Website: apple
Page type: address-validator
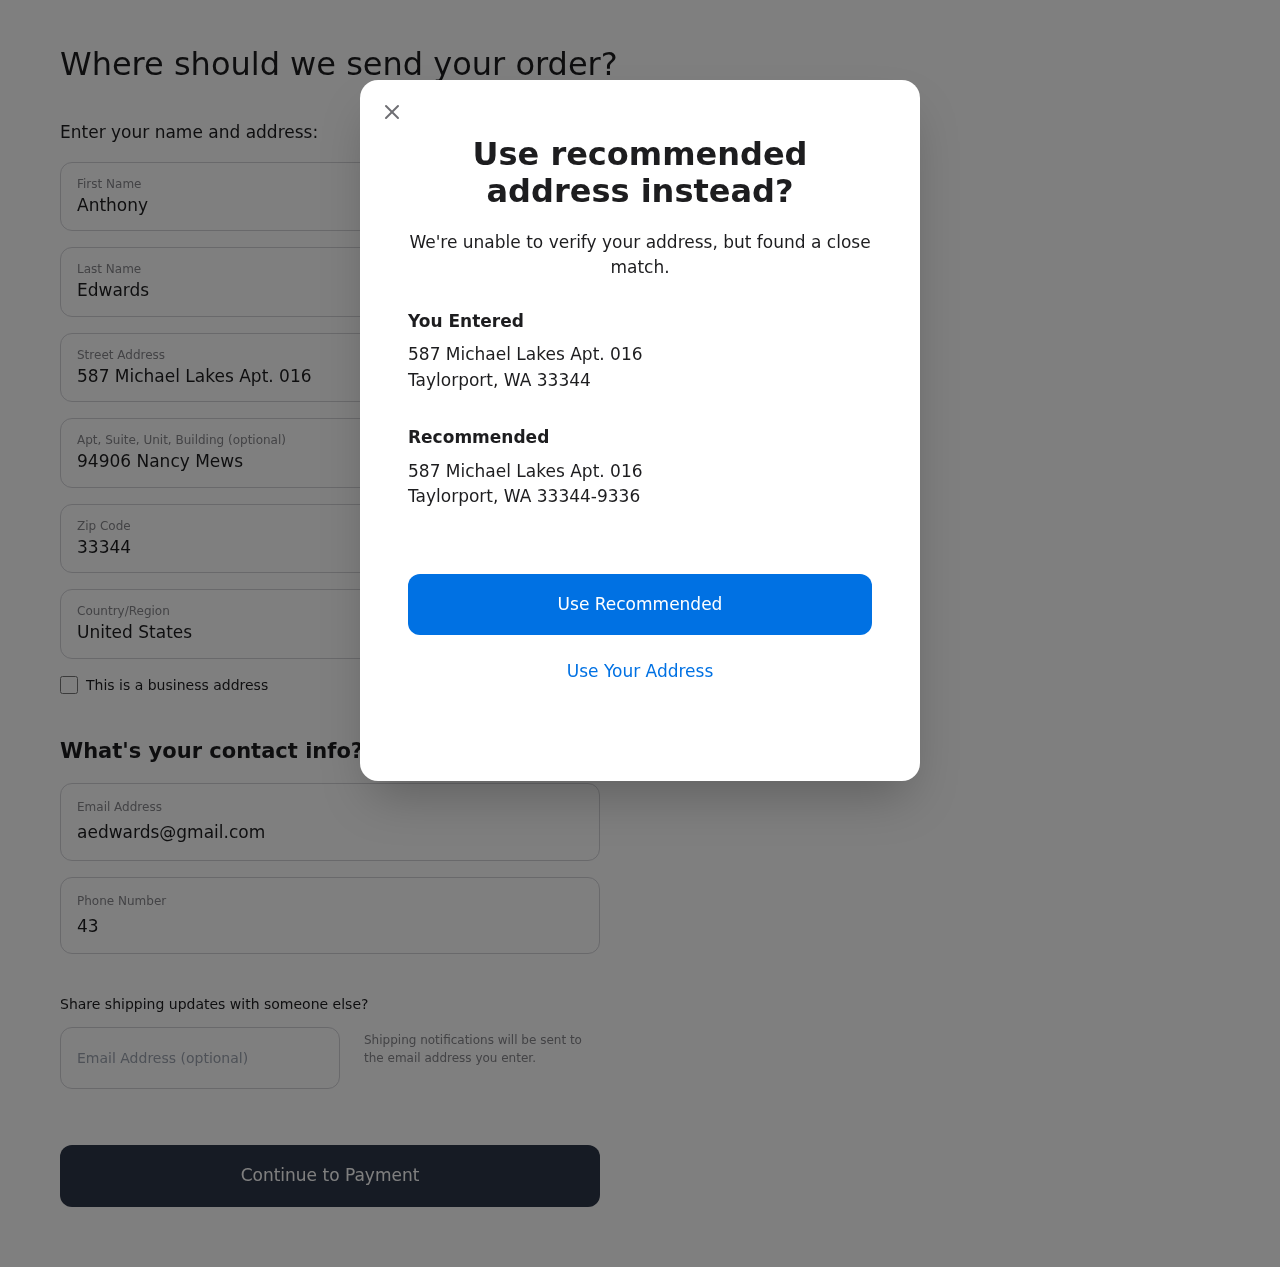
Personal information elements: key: PII_CITY
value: Taylorport
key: PII_COUNTRY
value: United States
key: PII_EMAIL
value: aedwards@gmail.com
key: PII_FIRSTNAME
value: Anthony
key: PII_GIFT_EMAIL
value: donnagonzalez@gmail.com
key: PII_LASTNAME
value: Edwards
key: PII_PHONE
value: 4328931757
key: PII_POSTCODE
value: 33344
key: PII_POSTCODE_FULL
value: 33344-9336
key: PII_STATE_ABBR
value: WA
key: PII_STREET
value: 587 Michael Lakes Apt. 016
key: PII_STREET2
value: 587 Michael Lakes Apt. 016
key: PII_STREET2
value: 94906 Nancy Mews
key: PII_CITY2
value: Taylorport
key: PII_STATE_ABBR2
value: WA